Chest X-ray. View position: PA
Patient age: 25
Patient sex: F
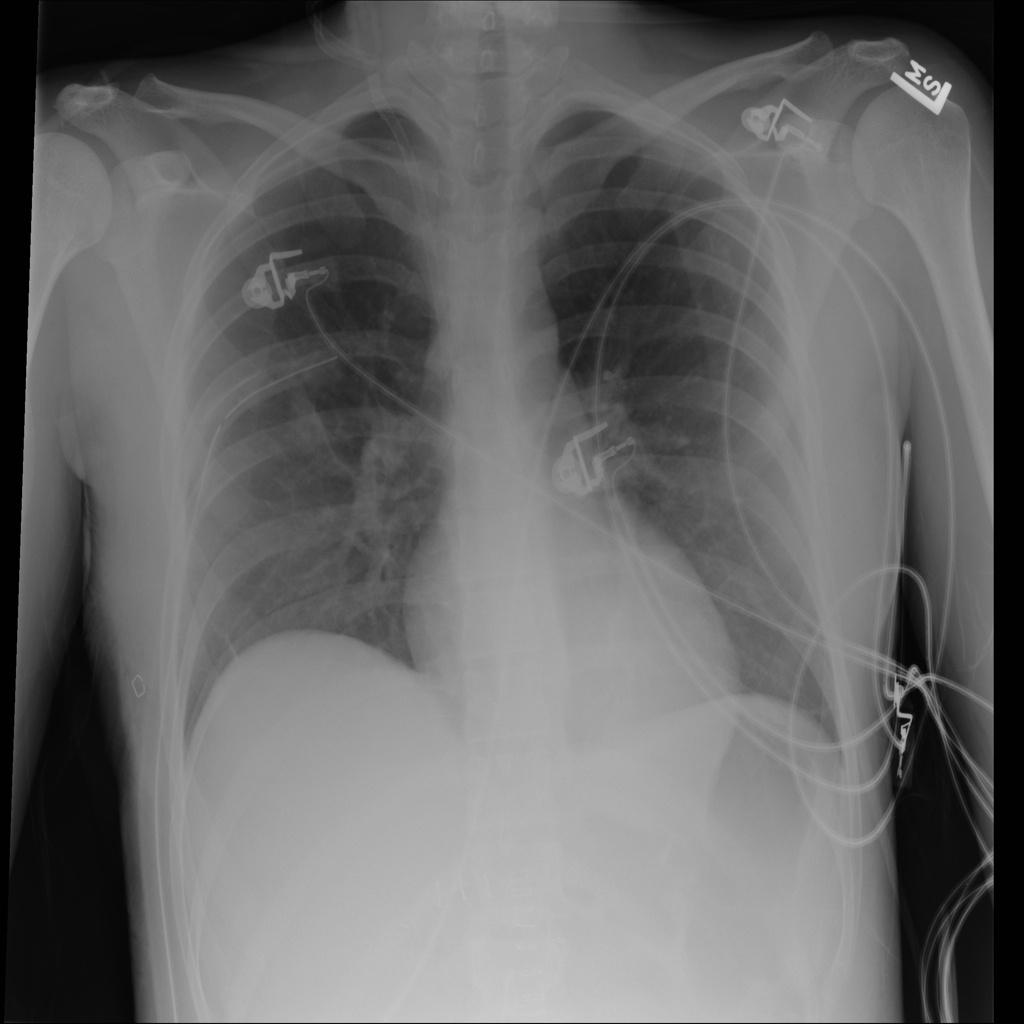
Finding: Pneumothorax